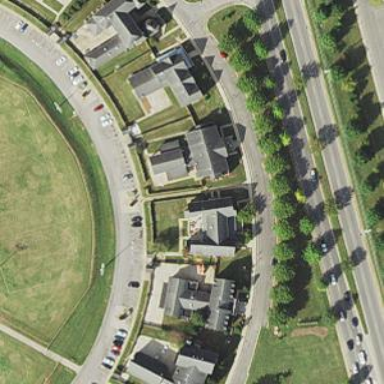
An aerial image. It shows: Sidewalk.